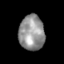
Tissue: skin
Cell type: Epithelial cells
Senescence score: 0.1686
Nuclear area (px): 875
Mean DAPI intensity: 147.416